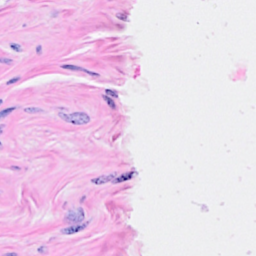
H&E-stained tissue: Breast